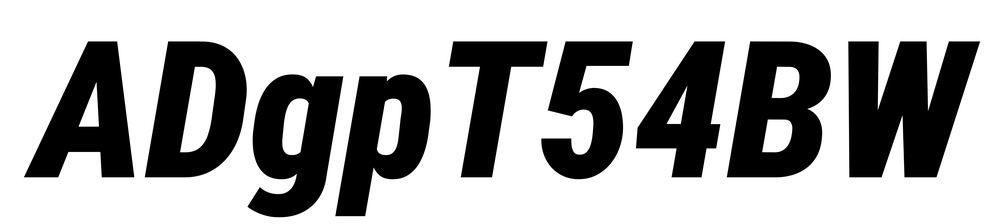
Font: Roboto-Italic_Condensed_Black_Italic